Question: My current project's UITableViewCell behavior is baffling me. I have a fairly straightforward subclass of UITableViewCell. It adds a few extra elements to the base view (via '[self.contentView addSubview:...]' and sets background colors on the elements to have them look like black and grey rectangular boxes.
Because the background of the entire table has this concrete-like texture image, each cell's background needs to be transparent, even when selected, but in that case it should darken a bit. I've set a custom semi-transparent selected background to achieve this effect:
'''
UIView *background = [[[UIView alloc] initWithFrame:self.bounds] autorelease];
background.backgroundColor = [[UIColor blackColor] colorWithAlphaComponent:0.6];
background.opaque = NO;
[self setSelectedBackgroundView:background];
'''
And although that yields the right look for the background, a weird side effect happens when I select the cell; all other backgrounds are somehow turnt . Here's a screenshot. The bottom cell looks like it should and is not selected. The top cell is selected, but it should display the black and grey rectangular areas, yet they are gone!

Who knows what's going on here and even more important: how can I correct this?
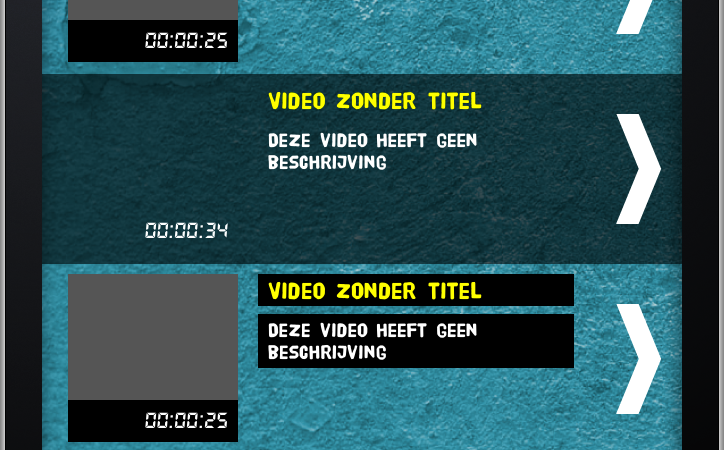
Answer: What is happening is that each subview inside the TableViewCell will receive the setSelected and setHighlighted methods. The setSelected method will remove background colors but if you set it for the selected state it will be corrected.
For example if those are UILabels added as subviews in your customized cell, then you can add this to the setSelected method of your TableViewCell implementation code:
'''
- (void)setSelected:(BOOL)selected animated:(BOOL)animated
{
[super setSelected:selected animated:animated];
self.textLabel.backgroundColor = [UIColor blackColor];
}
'''
where self.textLabel would be whatever those labels are that are shown in the picture above
I'm not sure where your adding your selected view, I usually add it in the setSelected method.
Alternatively, you can subclass the UILabel and override the setHighlighted method like so:
'''
-(void)setHighlighted:(BOOL)highlighted
{
[self setBackgroundColor:[UIColor blackColor]];
}
'''